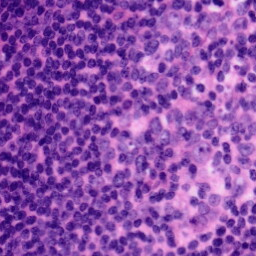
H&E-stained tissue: Tonsil